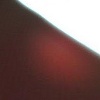
Label: sunburn